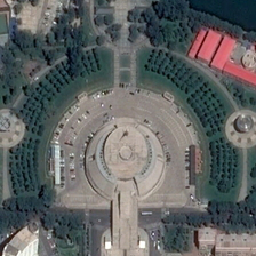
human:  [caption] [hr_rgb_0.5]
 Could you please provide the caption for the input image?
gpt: in the middle of playground has any grass .

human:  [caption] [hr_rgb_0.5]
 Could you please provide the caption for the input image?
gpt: An open-air playground with stands.

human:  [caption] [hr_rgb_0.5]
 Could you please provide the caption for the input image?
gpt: a semi circular road surrounded by green trees .

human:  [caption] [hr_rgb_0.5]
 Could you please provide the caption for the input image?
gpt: some dark green trees besides the half circle road .

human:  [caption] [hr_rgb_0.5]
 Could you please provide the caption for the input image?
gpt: Stand and open air ground.